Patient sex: M
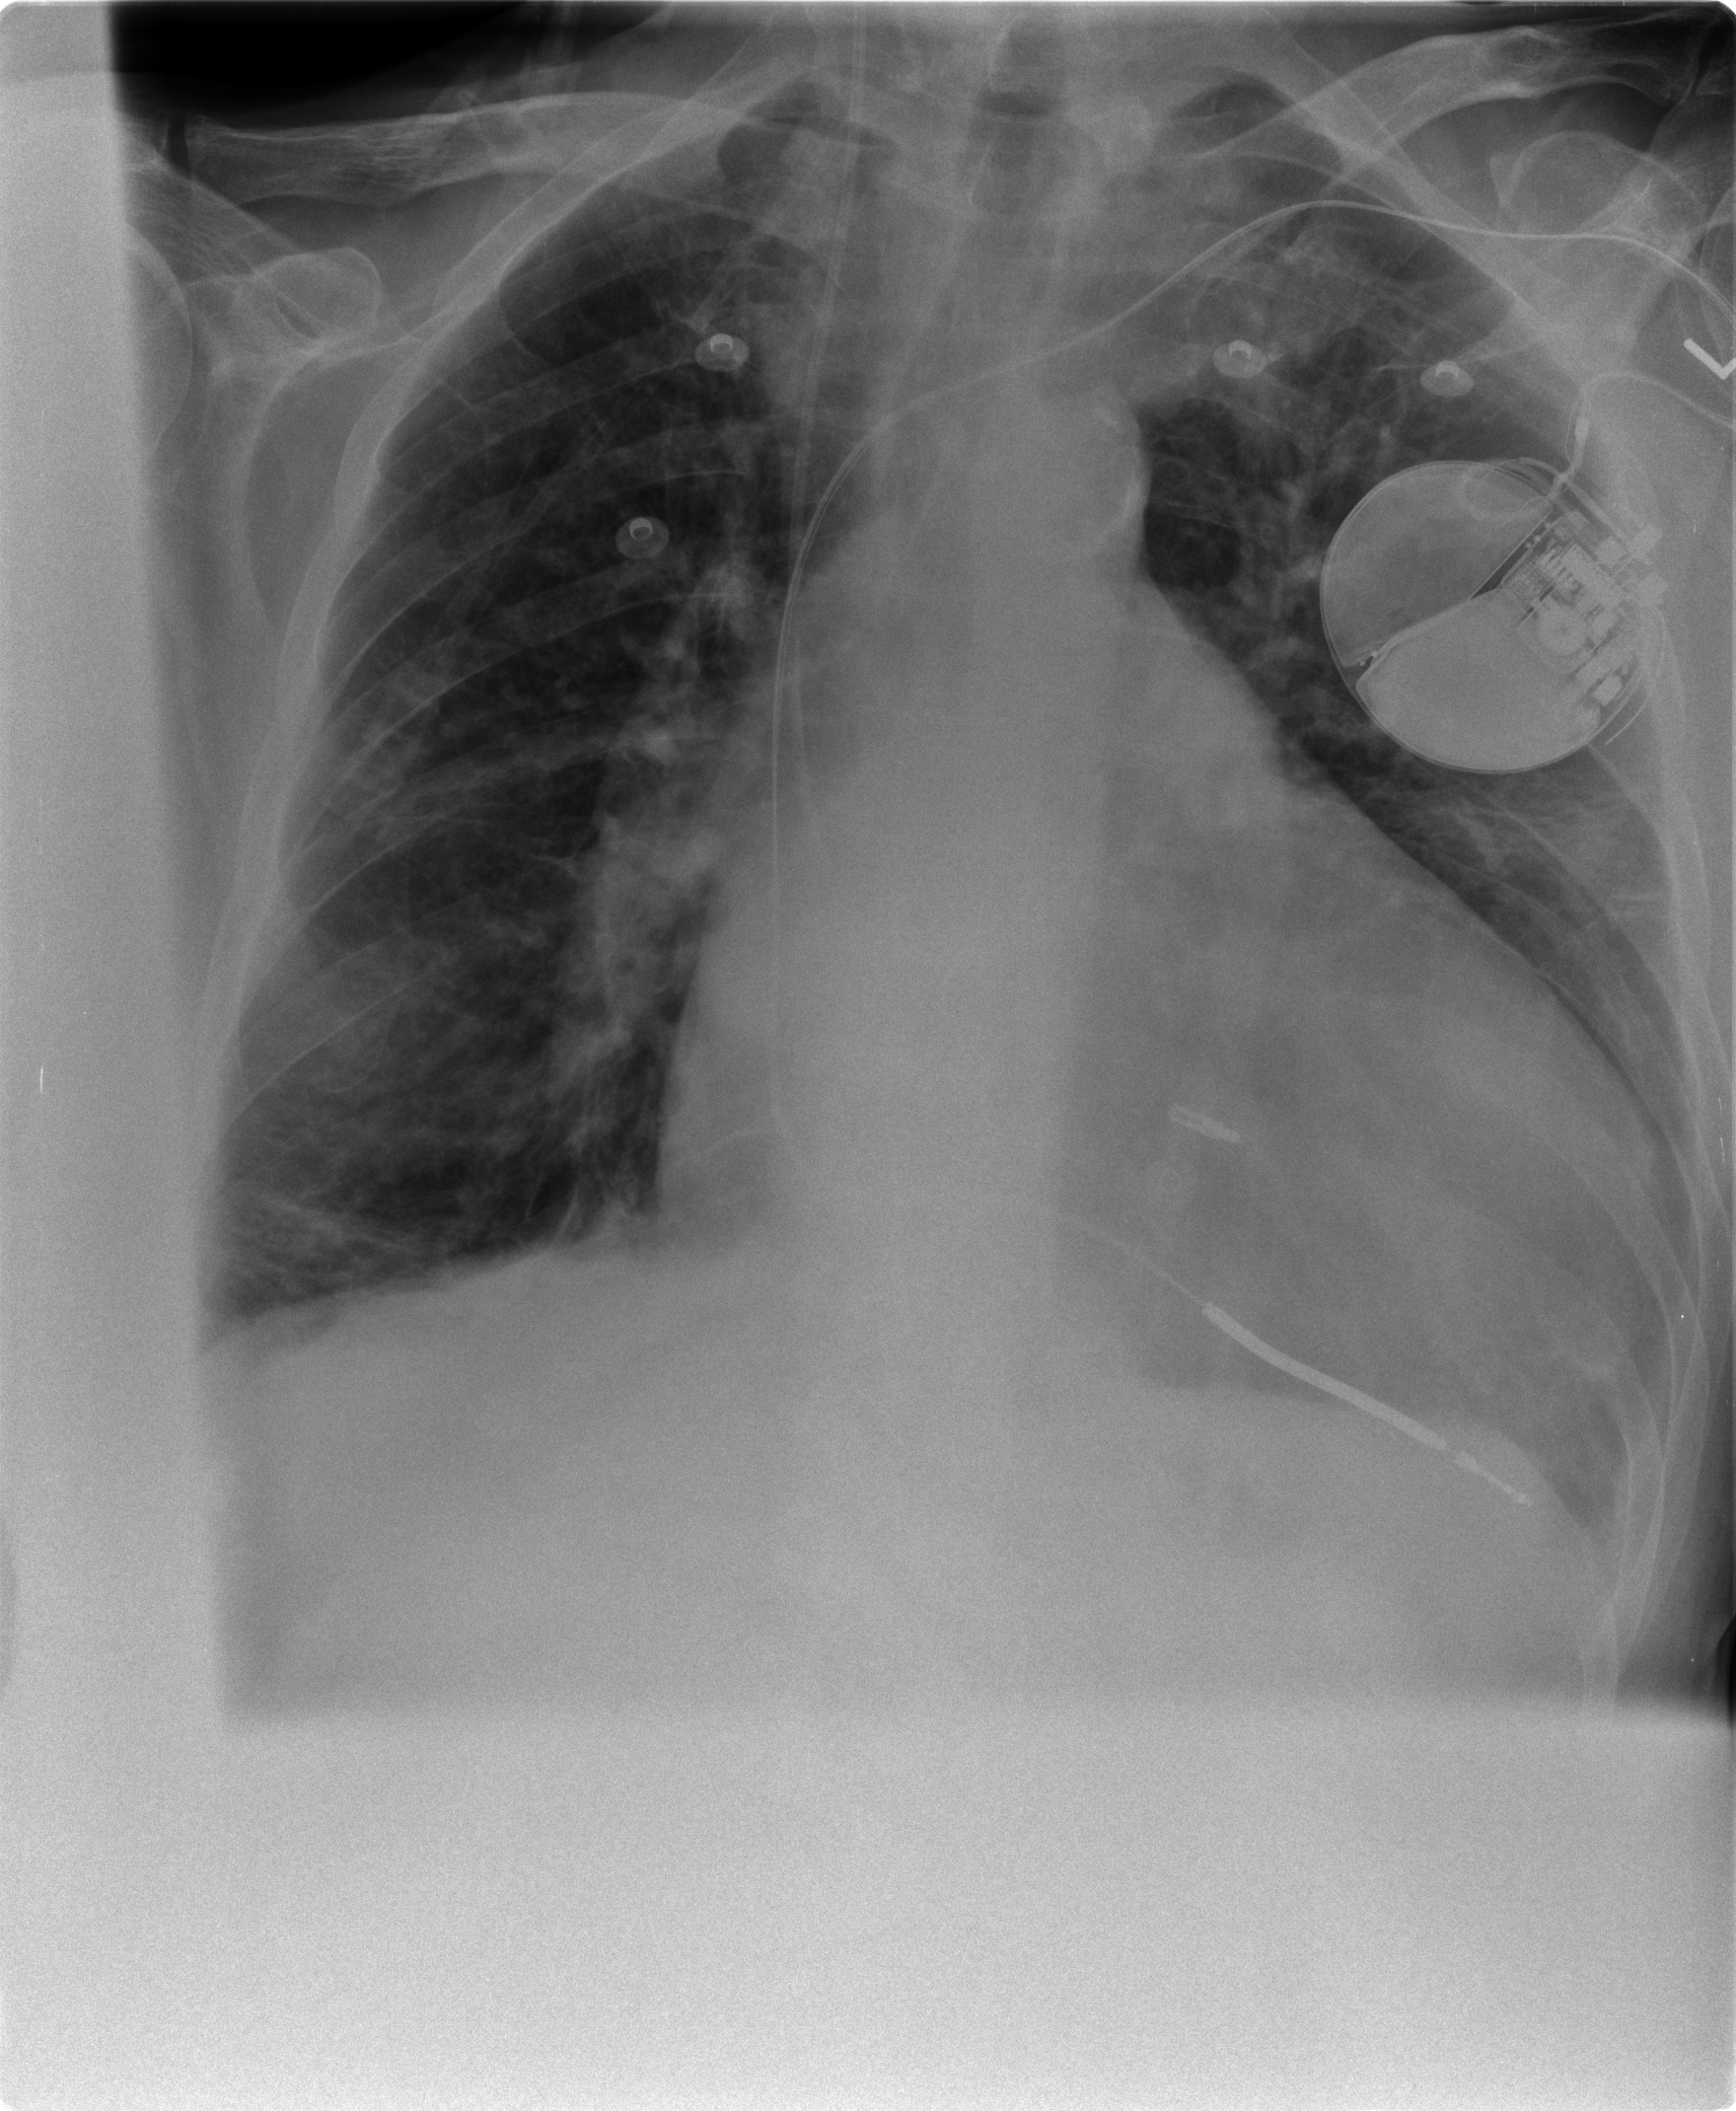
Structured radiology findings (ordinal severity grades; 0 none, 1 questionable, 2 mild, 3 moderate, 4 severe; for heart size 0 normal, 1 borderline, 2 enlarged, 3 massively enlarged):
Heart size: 3
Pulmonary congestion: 2
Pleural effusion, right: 1
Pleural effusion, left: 1
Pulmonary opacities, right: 1
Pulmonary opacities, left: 1
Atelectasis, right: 1
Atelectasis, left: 1